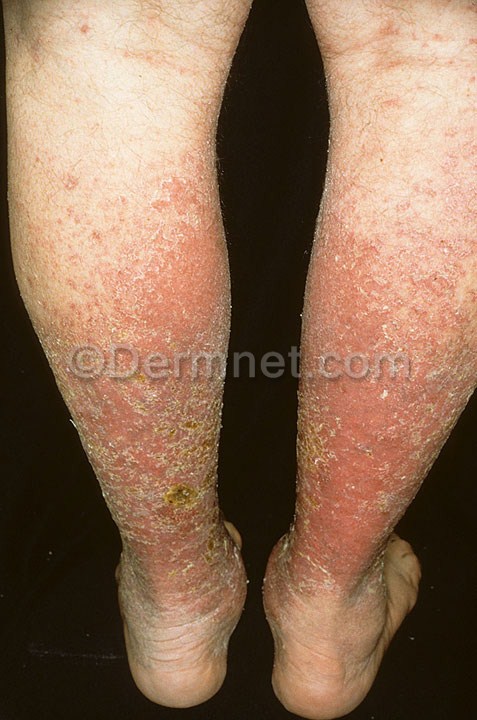
Disease: Cellulitis Impetigo and other Bacterial Infections